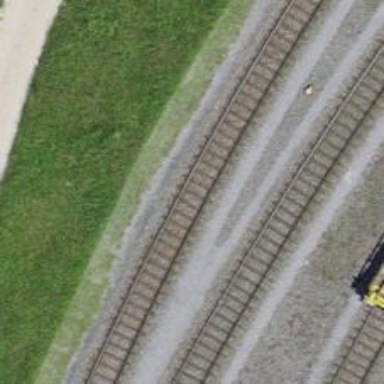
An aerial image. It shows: Single railway spur track.